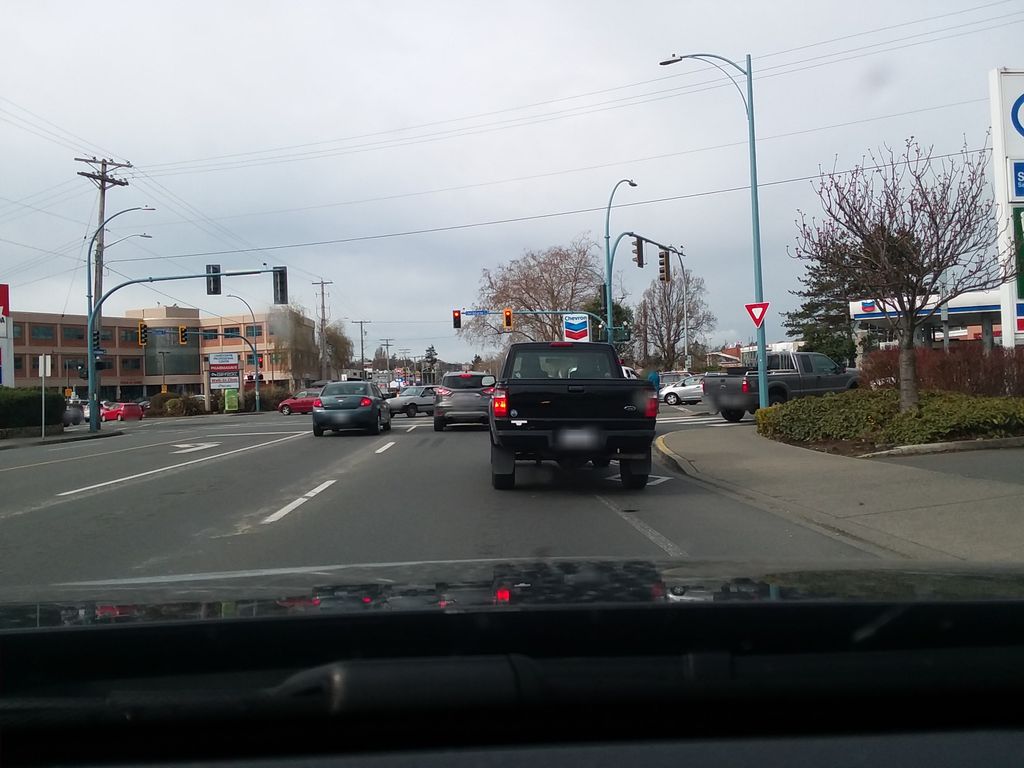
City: victoria